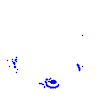
Particle: electron